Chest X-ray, PA view. Patient: 72 years old, sex M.
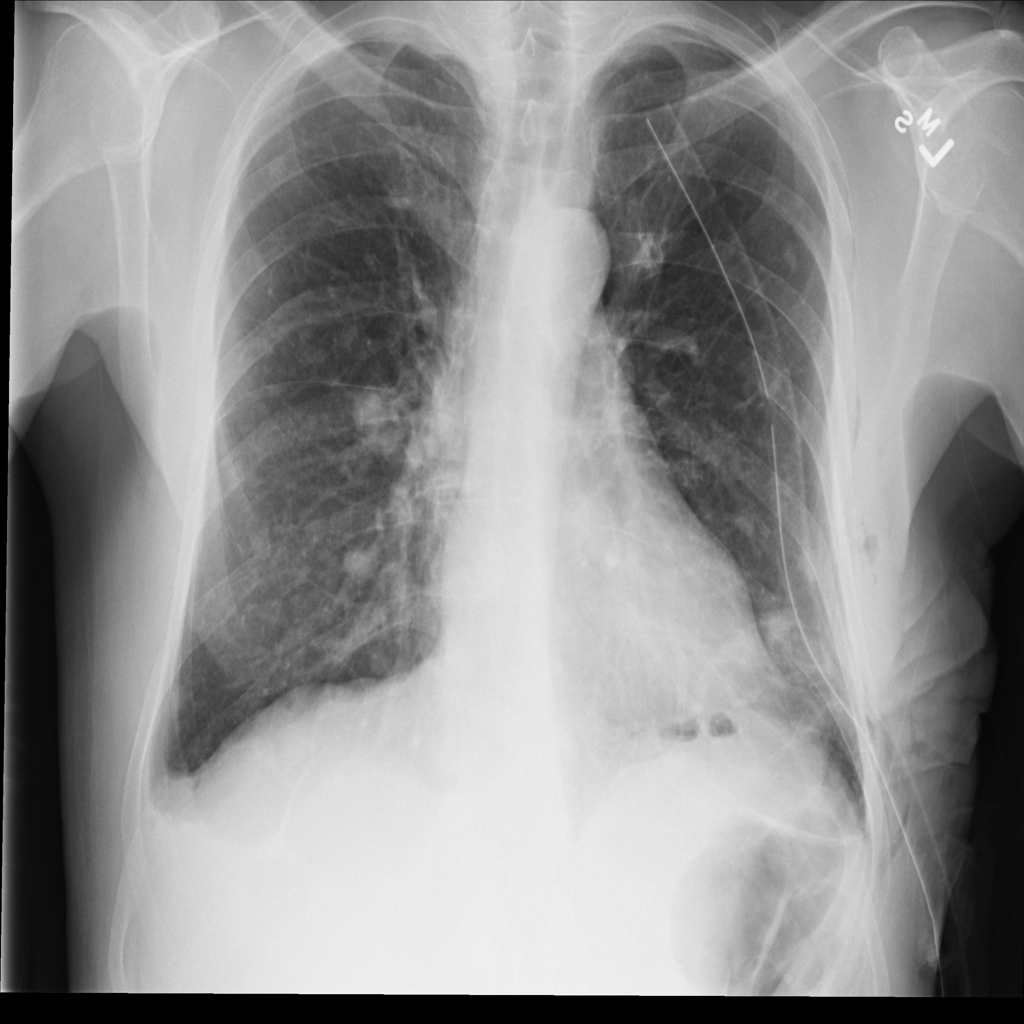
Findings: Atelectasis, Effusion, Emphysema, Mass, Pleural_Thickening